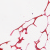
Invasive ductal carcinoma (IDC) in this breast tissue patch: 0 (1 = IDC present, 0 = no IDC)